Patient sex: M
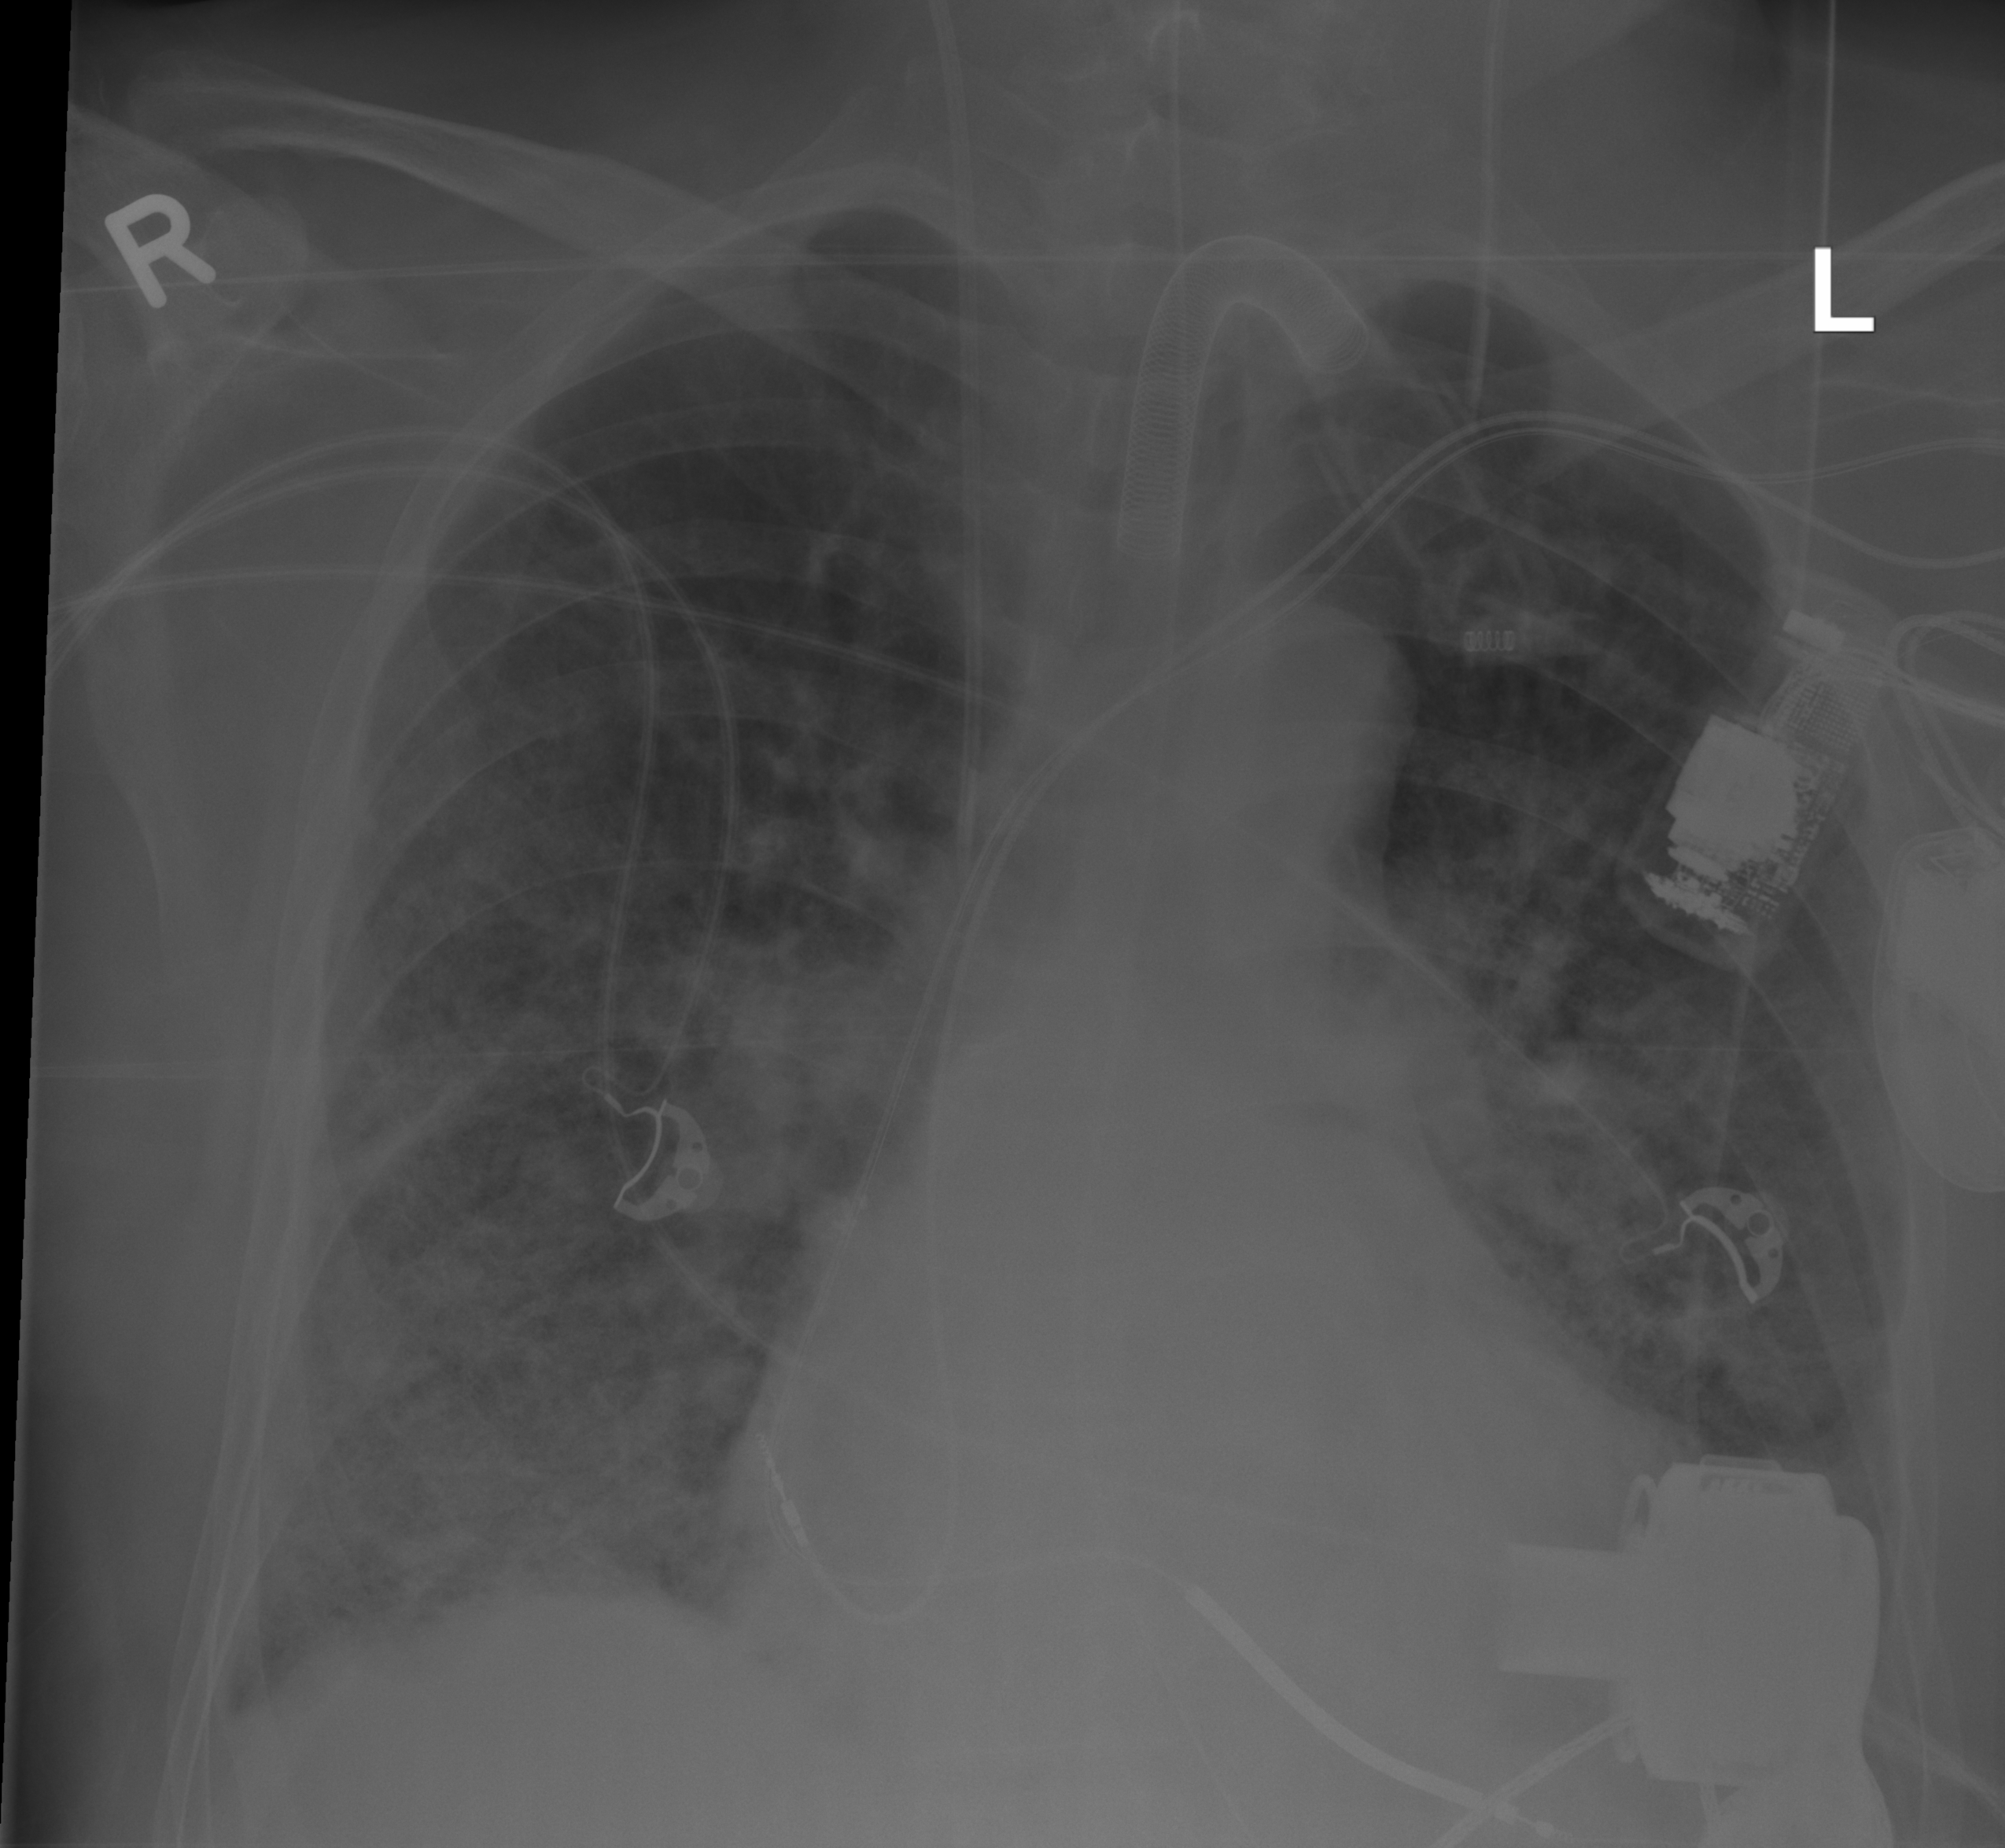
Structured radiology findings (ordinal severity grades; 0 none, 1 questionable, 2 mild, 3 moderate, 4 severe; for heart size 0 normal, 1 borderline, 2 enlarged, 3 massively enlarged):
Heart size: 2
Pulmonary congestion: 3
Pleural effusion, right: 2
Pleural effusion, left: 0
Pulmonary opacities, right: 3
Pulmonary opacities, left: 2
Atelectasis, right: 2
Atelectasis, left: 2